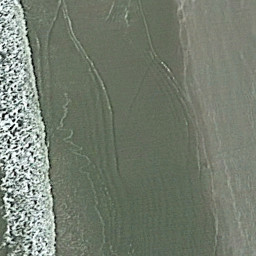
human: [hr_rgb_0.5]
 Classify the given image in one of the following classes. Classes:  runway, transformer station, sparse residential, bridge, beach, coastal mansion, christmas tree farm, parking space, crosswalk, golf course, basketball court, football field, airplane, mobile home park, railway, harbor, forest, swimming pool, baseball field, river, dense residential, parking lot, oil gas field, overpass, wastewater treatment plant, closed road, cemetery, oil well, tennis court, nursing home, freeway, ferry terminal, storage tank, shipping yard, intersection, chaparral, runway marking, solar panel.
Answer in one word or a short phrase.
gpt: beach